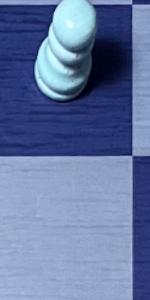
Label: Empty